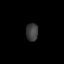
Tissue: lung
Cell type: Others
Senescence score: 0.2166
Nuclear area (px): 207
Mean DAPI intensity: 62.575